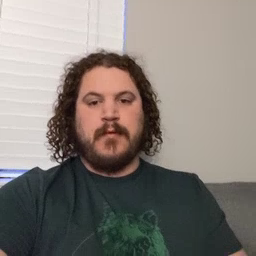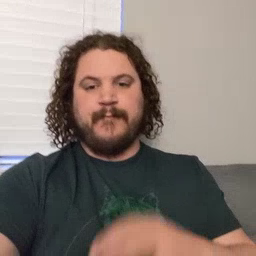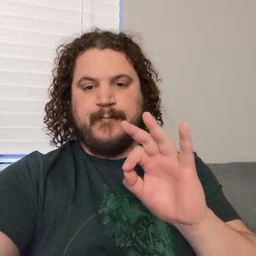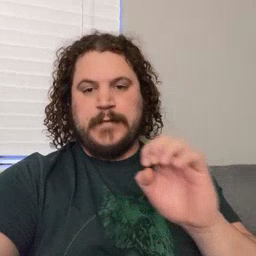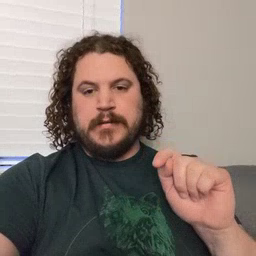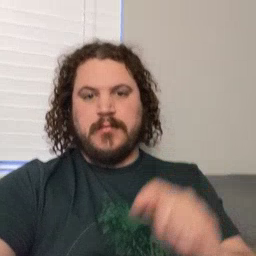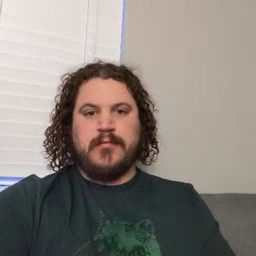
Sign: feet